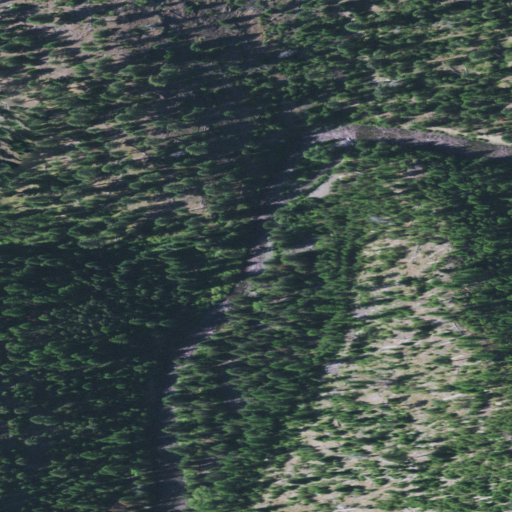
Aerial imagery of valley in Oregon named Wagner Gulch containing evergreen forest, shrub, and grassland